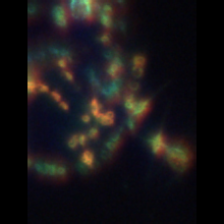
Taxon: Chaetoceros
Group: Diatoms